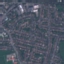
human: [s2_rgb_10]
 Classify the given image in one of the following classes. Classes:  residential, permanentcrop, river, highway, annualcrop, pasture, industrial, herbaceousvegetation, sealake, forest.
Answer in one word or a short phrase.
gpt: Residential